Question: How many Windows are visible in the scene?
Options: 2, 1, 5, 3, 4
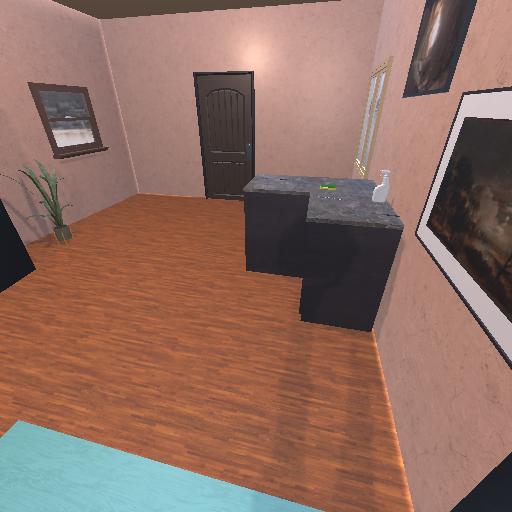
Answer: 2